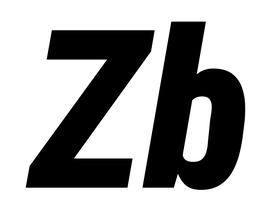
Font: Roboto-Italic_Condensed_Black_Italic